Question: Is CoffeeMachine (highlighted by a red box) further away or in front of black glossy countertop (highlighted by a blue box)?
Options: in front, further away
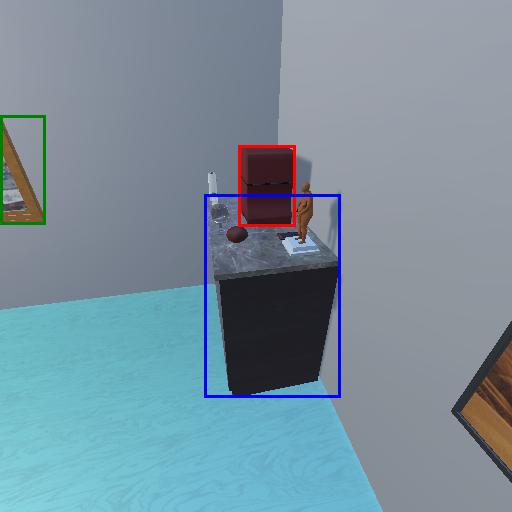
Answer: in front